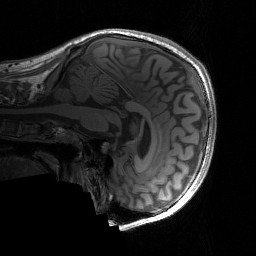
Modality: T1w
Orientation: sagittal
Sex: male
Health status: ill
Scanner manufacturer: siemens
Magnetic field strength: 3 T
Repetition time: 1.57 s
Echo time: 0.00275 s